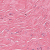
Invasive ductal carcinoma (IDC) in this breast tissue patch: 0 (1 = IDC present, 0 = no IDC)